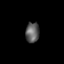
Tissue: lung
Cell type: T cells
Senescence score: 0.2385
Nuclear area (px): 277
Mean DAPI intensity: 91.975